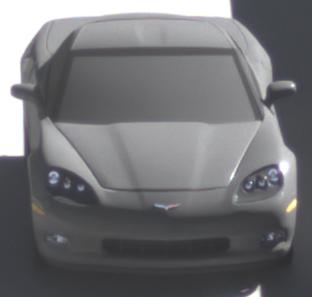
Make: Chevrolet
Model: Corvette Coupé
Detailed model: Corvette (C6) Coupé
Model produced from: 2005/02
Model produced until: 2008/03
Doors: 3
Color: gray
Road condition: dry road
Daytime: morning or afternoon
Contrast: high contrast